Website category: jobs
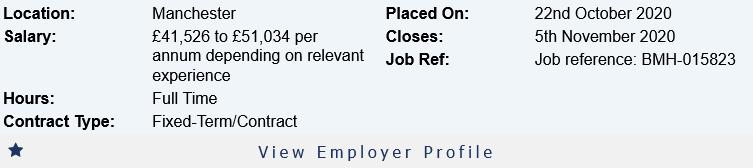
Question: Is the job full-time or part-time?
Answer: Full Time

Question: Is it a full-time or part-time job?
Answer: Full Time

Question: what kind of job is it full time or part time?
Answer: Full Time

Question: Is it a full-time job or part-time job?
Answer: Full Time

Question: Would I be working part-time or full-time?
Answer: Full Time

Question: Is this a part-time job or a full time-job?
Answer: Full Time

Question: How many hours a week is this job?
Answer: Full Time

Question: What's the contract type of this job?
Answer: Fixed-Term/Contract

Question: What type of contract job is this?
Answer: Fixed-Term/Contract

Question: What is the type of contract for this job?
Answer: Fixed-Term/Contract

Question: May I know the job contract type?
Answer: Fixed-Term/Contract

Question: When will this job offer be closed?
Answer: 5th November 2020

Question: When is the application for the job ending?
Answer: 5th November 2020

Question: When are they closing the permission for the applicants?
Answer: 5th November 2020

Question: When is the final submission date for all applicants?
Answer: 5th November 2020

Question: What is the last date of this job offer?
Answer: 5th November 2020

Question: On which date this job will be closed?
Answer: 5th November 2020

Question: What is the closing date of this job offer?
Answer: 5th November 2020

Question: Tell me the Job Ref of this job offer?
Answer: Job reference: BMH-015823

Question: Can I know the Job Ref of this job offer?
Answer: Job reference: BMH-015823

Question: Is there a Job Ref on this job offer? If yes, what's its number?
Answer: Job reference: BMH-015823

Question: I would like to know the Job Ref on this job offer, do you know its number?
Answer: Job reference: BMH-015823

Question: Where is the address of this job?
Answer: Manchester

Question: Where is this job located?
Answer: Manchester

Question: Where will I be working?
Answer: Manchester

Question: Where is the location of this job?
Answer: Manchester

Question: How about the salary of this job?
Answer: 41,526 to 51,034 per annum depending on relevant experience

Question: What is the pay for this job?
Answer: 41,526 to 51,034 per annum depending on relevant experience

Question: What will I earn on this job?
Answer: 41,526 to 51,034 per annum depending on relevant experience

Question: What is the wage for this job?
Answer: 41,526 to 51,034 per annum depending on relevant experience

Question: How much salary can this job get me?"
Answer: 41,526 to 51,034 per annum depending on relevant experience

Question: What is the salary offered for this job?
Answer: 41,526 to 51,034 per annum depending on relevant experience

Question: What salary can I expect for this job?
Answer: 41,526 to 51,034 per annum depending on relevant experience

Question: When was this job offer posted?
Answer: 22nd October 2020

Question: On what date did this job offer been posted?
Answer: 22nd October 2020